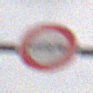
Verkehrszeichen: VerbotPersonenkraftwagenMitAnhaenger
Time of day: MorningAfternoon
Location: Outdoor (Suburban)
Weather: Overcast
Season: NotSpecified
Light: Natural